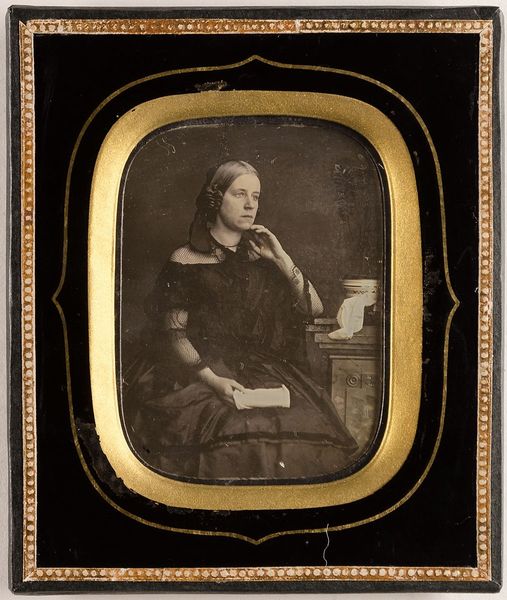
Titel: Unbekannte Frau
Künstler: Hermann Lorenzen
Standort: Hamburg
Institution: Museum für Kunst und Gewerbe Hamburg
Schlagwörter: frau, gesten, figur, foto, fotografie, photographie, photo, lichtbild, daguerreotypie, bildwerke, angewandte und bildende kunst, hessische systematik, armhaltungen, porträtfotografie, porträtphotographie, kniestück